Question: i make a multi-user with restricted profile application
that Add user, delete user, login user
and Customized applications for each user.
the users and its information saved in sqllite database in device

how to make this application as locker screen to device
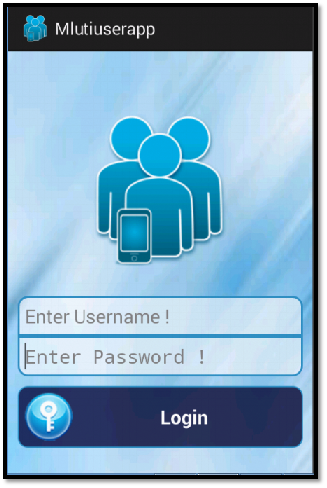
Answer: You cannot make an App the default screen of any device.
Application needs to reside and function within the sandbox environment of the native OS in which it is installed.
If you are trying to make an app for multiple users, use the login screen as landing page.
Depending on the use-case you can then launch the app. Like home page for logged in user and login screen if user is not logged in/ has logged out before closing the app.
Kindly note every <URL> shall be associated with a activity life cycle.
<URL> might be of interest for you.
'''
<manifest xmlns:android="http://schemas.android.com/apk/res/android"
package="com.example.android.notepad">
<application android:icon="@drawable/app_notes"
android:label="@string/app_name" >
<provider android:name="NotePadProvider"
android:authorities="com.google.provider.NotePad" />
<activity android:name="NotesList" android:label="@string/title_notes_list">
<intent-filter>
<action android:name="android.intent.action.MAIN" />
<category android:name="android.intent.category.LAUNCHER" />
</intent-filter>
<intent-filter>
<action android:name="android.intent.action.VIEW" />
<action android:name="android.intent.action.EDIT" />
<action android:name="android.intent.action.PICK" />
<category android:name="android.intent.category.DEFAULT" />
<data android:mimeType="vnd.android.cursor.dir/vnd.google.note" />
</intent-filter>
<intent-filter>
<action android:name="android.intent.action.GET_CONTENT" />
<category android:name="android.intent.category.DEFAULT" />
<data android:mimeType="vnd.android.cursor.item/vnd.google.note" />
</intent-filter>
</activity>
<activity android:name="NoteEditor"
android:theme="@android:style/Theme.Light"
android:label="@string/title_note" >
<intent-filter android:label="@string/resolve_edit">
<action android:name="android.intent.action.VIEW" />
<action android:name="android.intent.action.EDIT" />
<action android:name="com.android.notepad.action.EDIT_NOTE" />
<category android:name="android.intent.category.DEFAULT" />
<data android:mimeType="vnd.android.cursor.item/vnd.google.note" />
</intent-filter>
<intent-filter>
<action android:name="android.intent.action.INSERT" />
<category android:name="android.intent.category.DEFAULT" />
<data android:mimeType="vnd.android.cursor.dir/vnd.google.note" />
</intent-filter>
</activity>
<activity android:name="TitleEditor"
android:label="@string/title_edit_title"
android:theme="@android:style/Theme.Dialog">
<intent-filter android:label="@string/resolve_title">
<action android:name="com.android.notepad.action.EDIT_TITLE" />
<category android:name="android.intent.category.DEFAULT" />
<category android:name="android.intent.category.ALTERNATIVE" />
<category android:name="android.intent.category.SELECTED_ALTERNATIVE" />
<data android:mimeType="vnd.android.cursor.item/vnd.google.note" />
</intent-filter>
</activity>
</application>
</manifest>
'''
The first activity, NotesList, is distinguished from the other activities by the fact that it operates on a directory of notes (the note list) rather than on a single note. It would generally serve as the initial user interface into the application